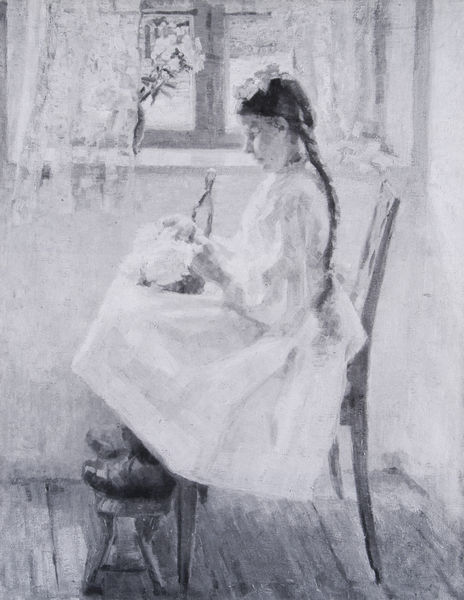
Titel: Vor der Kommunion
Künstler: Arthur Langhammer
Institution: Privatbesitz
Schlagwörter: gemälde, hand, schatten, weiß, mädchen, sitzen, blume, blumen, fenster, frau, frisur, glas, grau, hell, hintergrund, holz, hut, kleid, licht, nase, ohr, profil, raum, rücken, schmuck, schwarz, stuhl, zeichnung, zimmer, blick, blüten, dame, tuch, haube, rock, flasche, jung, wand, falten, gesicht, haarschmuck, lang, rahmen, spitze, stehen, bildnis, hände, porträt, rückenlehne, vorhang, öl, sonne, boden, haare, interieur, sitzend, stickerei, kind, arbeit, vase, beine, schürze, füße, ecke, schlafen, zimmerecke, blumenvase, lehne, fußboden, parkett, schuhe, zöpfe, arbeiten, dielen, hocker, schemel, gardine, gardinen, vorhänge, weiblich, holzboden, flicken, handarbeit, nähen, stricken, zopf, aufrecht, korb, näherin, menzel, faden, konzentriert, nadel, sticken, stopfen, bretter, faltenwurf, schoß, warten, strauß, helligkeit, scheibe, schwarzweiß, tasche, dielenboden, kranz, sims, gesims, trübner, versunken, stuhlbeine, geflochten, durchsichtig, fensterbank, fensterbrett, breit, vorhand, lehen, scheinen, pferdeschwanz, ablegen, holzschuhe, arbeitens, fussbank, fußschemel, gefolg, innentraum, jing, kommunion, stickerin, struß, vorhnag, pantinen, girl, klobig, chair, kommunionkind, schuhen